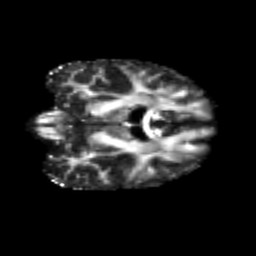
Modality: FA
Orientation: coronal
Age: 25
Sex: female
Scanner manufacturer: siemens
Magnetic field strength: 3 T
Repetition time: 3.5 s
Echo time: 0.125 s